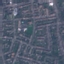
Land use / land cover class: Residential